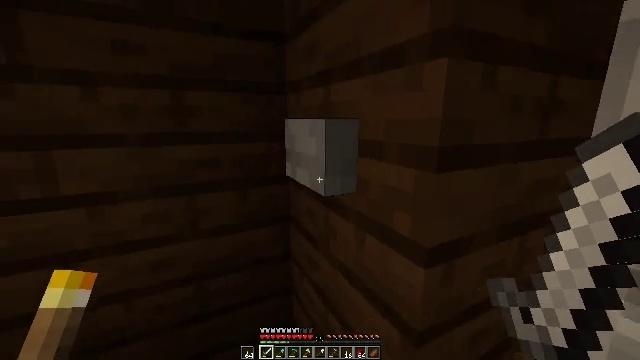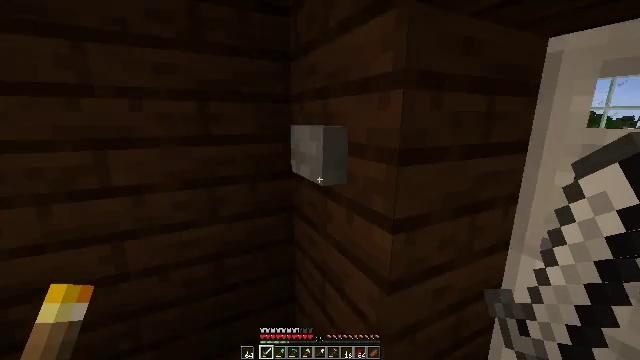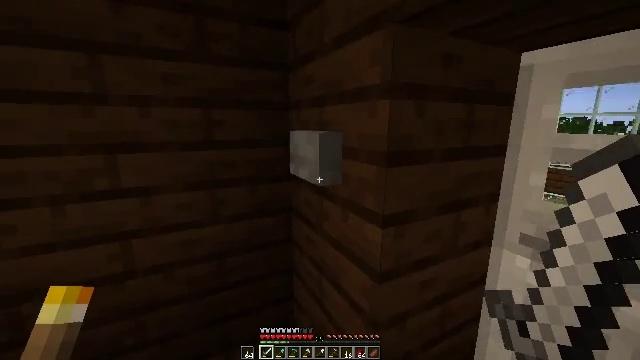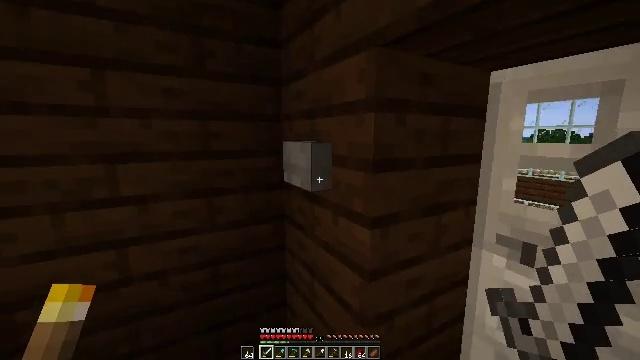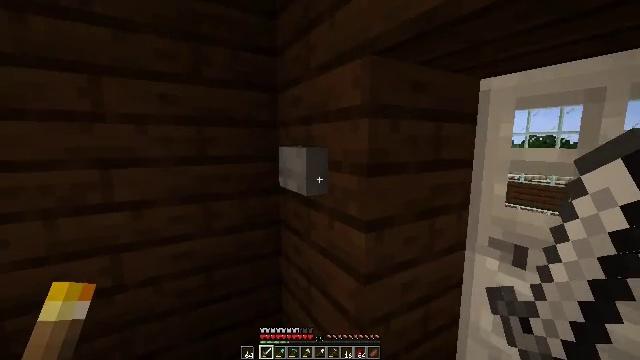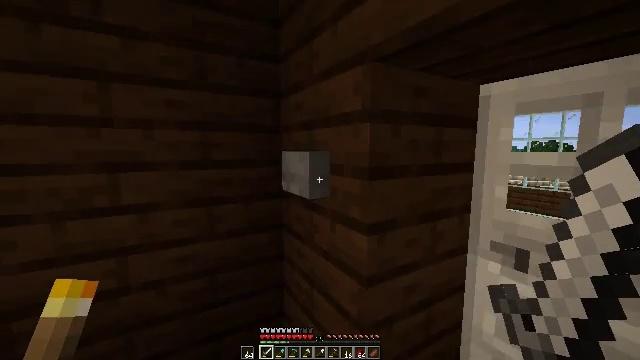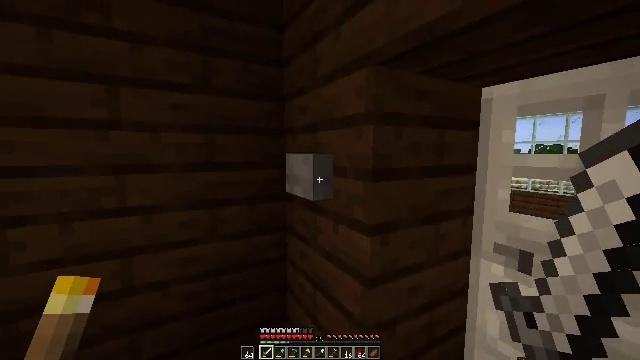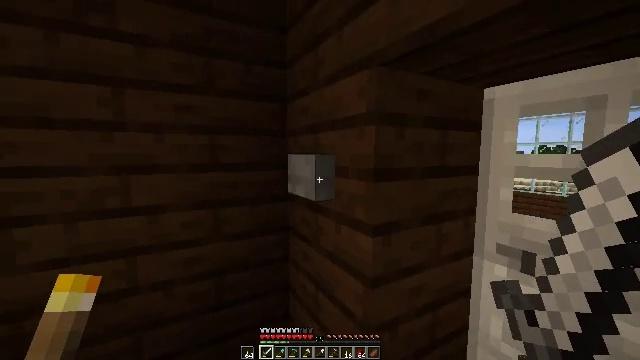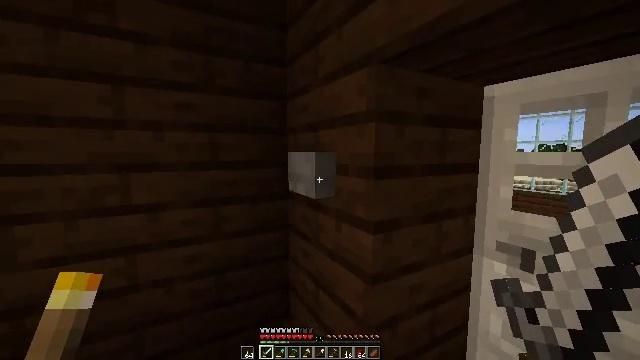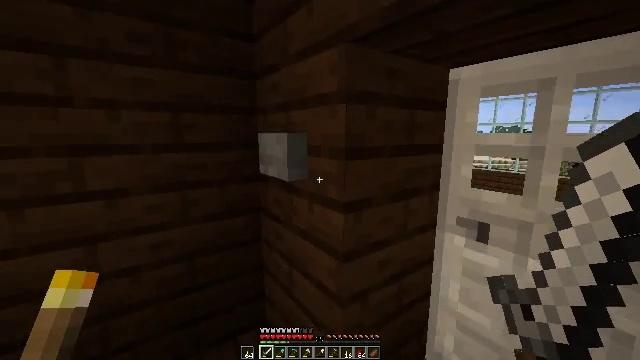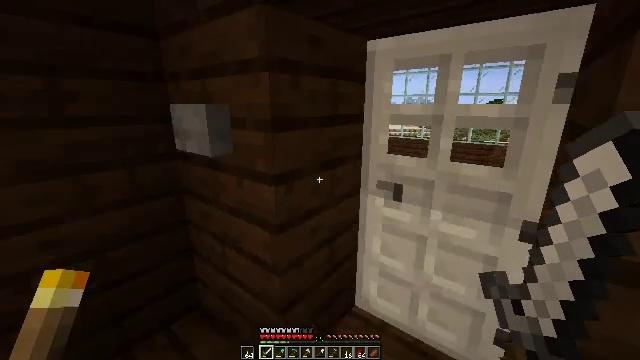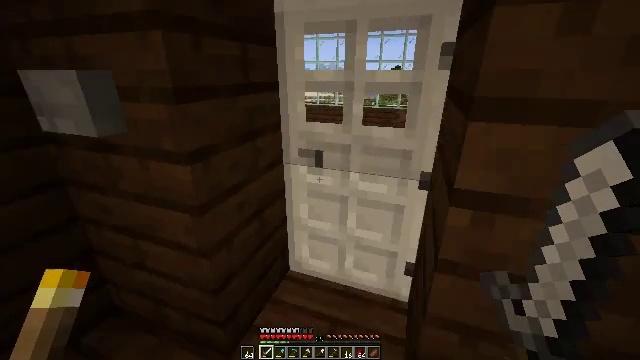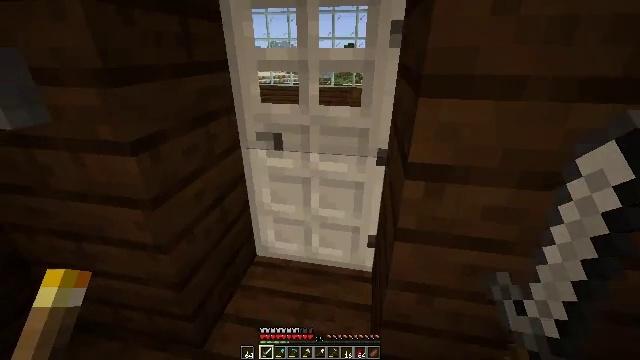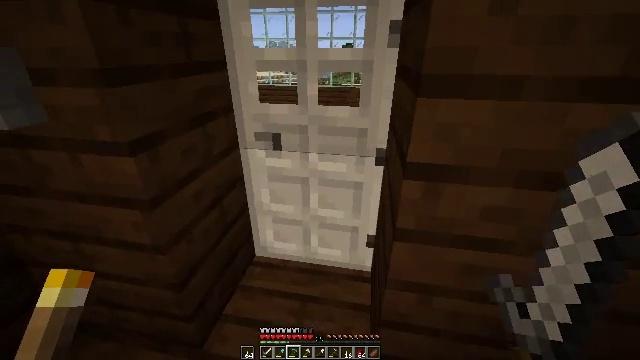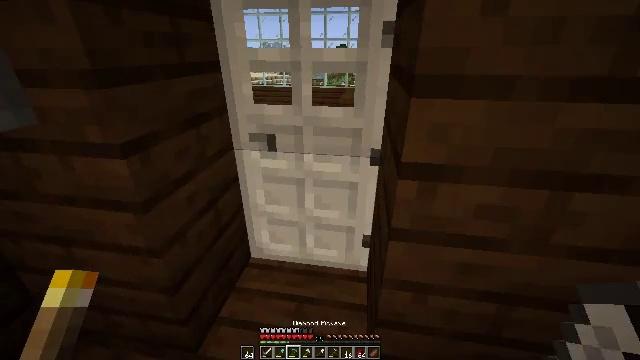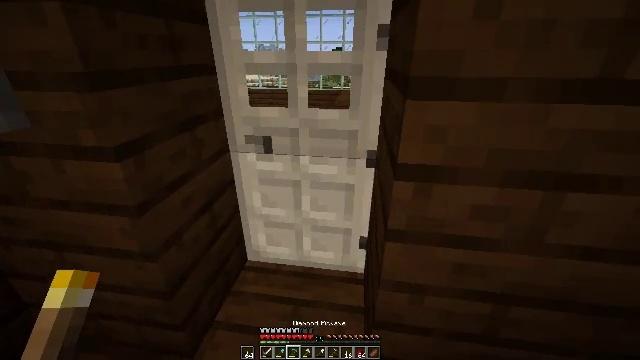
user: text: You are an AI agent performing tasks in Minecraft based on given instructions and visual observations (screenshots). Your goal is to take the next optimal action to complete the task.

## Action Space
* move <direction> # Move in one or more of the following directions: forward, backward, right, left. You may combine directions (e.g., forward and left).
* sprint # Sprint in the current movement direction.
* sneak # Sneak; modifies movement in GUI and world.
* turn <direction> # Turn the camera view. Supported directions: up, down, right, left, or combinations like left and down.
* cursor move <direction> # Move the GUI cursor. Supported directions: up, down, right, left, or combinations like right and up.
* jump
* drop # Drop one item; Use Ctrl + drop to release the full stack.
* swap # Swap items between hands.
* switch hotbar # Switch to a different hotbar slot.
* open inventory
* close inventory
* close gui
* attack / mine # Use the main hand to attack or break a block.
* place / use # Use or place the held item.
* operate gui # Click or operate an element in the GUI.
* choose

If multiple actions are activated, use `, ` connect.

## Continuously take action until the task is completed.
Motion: motion action
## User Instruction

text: Attack the iron door to collect it.
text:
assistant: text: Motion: move back
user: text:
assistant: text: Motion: turn up
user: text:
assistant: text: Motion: turn right and up
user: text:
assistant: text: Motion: turn right and up
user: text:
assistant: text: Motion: turn up
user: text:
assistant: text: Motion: no_op
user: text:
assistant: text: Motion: no_op
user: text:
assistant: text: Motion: no_op
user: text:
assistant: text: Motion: turn right and down
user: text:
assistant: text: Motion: turn right and down
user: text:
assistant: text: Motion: turn right and down
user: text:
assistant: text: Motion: turn right and down
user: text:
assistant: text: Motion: switch to hotbar 3
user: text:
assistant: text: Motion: turn right, switch to hotbar 3
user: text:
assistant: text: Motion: switch to hotbar 3
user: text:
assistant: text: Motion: no_op
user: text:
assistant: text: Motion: no_op
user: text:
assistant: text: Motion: no_op
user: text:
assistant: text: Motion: no_op
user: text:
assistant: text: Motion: turn left, attack / mine
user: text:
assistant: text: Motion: attack / mine
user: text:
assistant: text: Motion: attack / mine
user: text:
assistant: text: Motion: turn left, attack / mine
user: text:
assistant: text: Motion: turn left and down, attack / mine
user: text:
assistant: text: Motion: turn left and down, attack / mine
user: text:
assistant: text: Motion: turn left and down, attack / mine
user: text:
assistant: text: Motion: attack / mine
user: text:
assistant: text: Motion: attack / mine
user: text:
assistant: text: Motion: attack / mine
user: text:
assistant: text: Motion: attack / mine